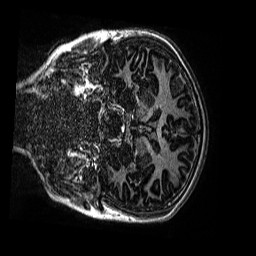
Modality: MP2RAGE
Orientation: coronal
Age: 12
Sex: female
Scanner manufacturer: siemens
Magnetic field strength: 3 T
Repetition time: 4 s
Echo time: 0.00299 s